Question: This problem has been bothering me for a while, but I would like to fix it once and for all.
I am using the <URL> to parse my files for translation strings.
I have set up Poedit to work with twig using these <URL>.
Everything works well, but the problem is that when I update my Poedit catalogue, I get errors like this:
'''
1:24:45 PM: somefile.twig:5: warning: unterminated string
1:24:45 PM: somefile.twig:10: warning: unterminated string
'''
This is the dialog:

And this is the file in question:
'''
{% extends somevar ? 'one.twig' : 'two.twig' %}
{% block blah %}
Blah blah
{% endblock %}
{% block blah2%}
<div id="some-id" class="some-class">
some content
</div>
{% endblock %}
'''
However, if I click 'OK' in the error dialog, everything seems to be fine and the strings from the twig template are then loaded into the catalogue.
I know there is a <URL> for twig that has been released recently to pick out the translation strings. However, there are some possible issues:
- I am not using the symfony 2 framework and am not using the intl extension for twig (we have built our own to suit our purposes).- We use a different character for our gettext strings '{{ t('some string') }}'- We would prefer not to have to introduce more external dependencies unless we really have too, otherwise someone trying to get the strings would need to set up twig and the gettext extractor.
Is there a flag I can pass to xgettext to solve this problem? The parsing works fine. I just prefer that the error to not be thrown by gettext.
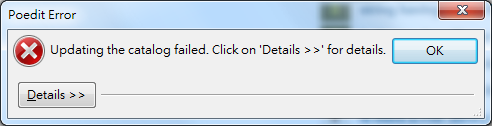
Answer: So I continued using that workflow for a few days and found the following problem:
If I have a resource bundle key like so: '<a href="#" title="{{ t('somekey') }}">Test</a>', the settings I was using previously would not pick up the key.
Since I already had a small PHP script in the background to monitor and compile my assets using <URL>.
I then remove the Twig parser from POEdit and now, all the template strings are just parsed from PHP files, which works great!
While this solution works, I would still like to find a way to get POEdit and gettext to parse twig files natively. However, if anyone is looking for a solution, this one should work quite well in the meantime.